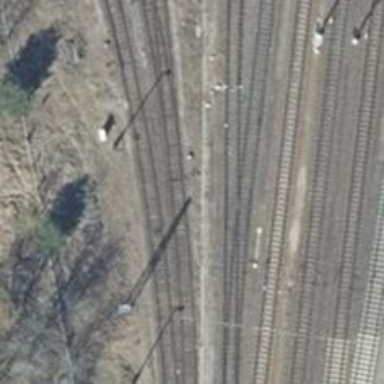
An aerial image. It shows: Unused railway yard.